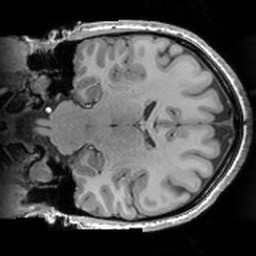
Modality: T1w
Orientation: coronal
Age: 30
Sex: female
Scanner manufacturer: siemens
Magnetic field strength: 3 T
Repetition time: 1.63 s
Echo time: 0.00311 s